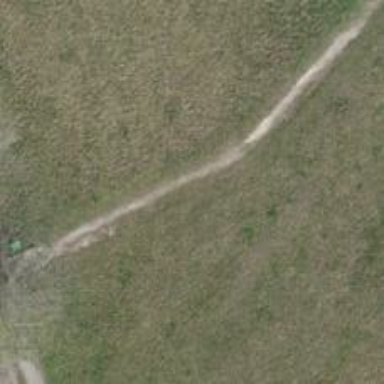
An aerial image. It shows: Path with pebblestone surface.